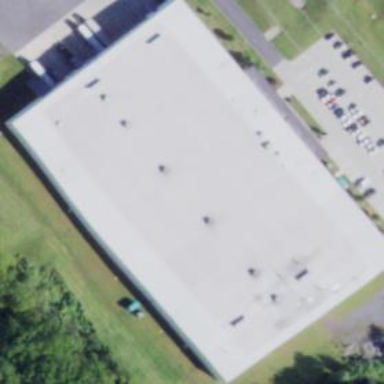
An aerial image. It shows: Commercial building.